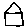
Label: house